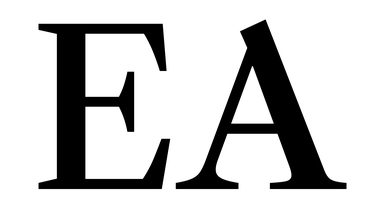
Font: LibreCaslonText_Medium